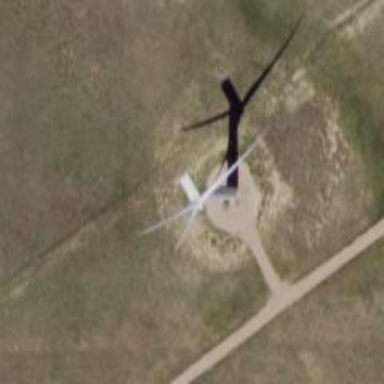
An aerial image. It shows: Wind turbine power generator.